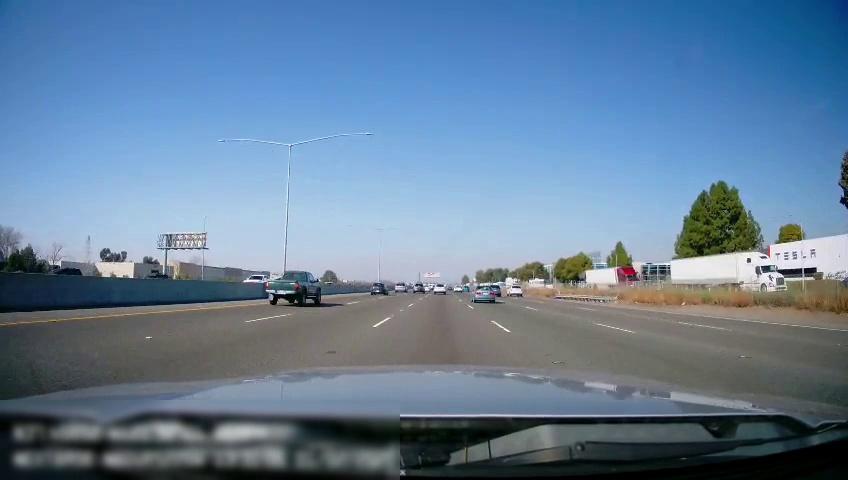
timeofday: Day
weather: Sunny
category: Drivable Space
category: Vehicles | SUV
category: Vehicles | SUV
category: Vehicles | Car
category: Vehicles | Car
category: Vehicles | Truck
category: Vehicles | Truck
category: Vehicles | Bus
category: Vehicles | SUV
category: Vehicles | SUV
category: Vehicles | SUV
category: Vehicles | SUV
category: Vehicles | Car
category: Vehicles | Truck
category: Vehicles | SUV
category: Vehicles | Car
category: Lanes | Current Lane
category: Lanes | Current Lane
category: Lanes | Alternate Lane
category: Lanes | Alternate Lane
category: Lanes | Alternate Lane
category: Lanes | Alternate Lane
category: Lanes | Alternate Lane